【题型】选择题　【知识点】立体几何　【难度】hard
如图，在正四面体 \(ABCD\) 中，\(E,F\) 分别是线段 \(AC\) 的三等分点，\(P\) 是线段 \(AB\) 的中点，\(G\) 是线段 \(BD\) 上的动点，则（ ）。

\noindent
A. 存在点 \(G\)，使 \(PG \perp EF\) 成立 \\
\noindent
B. 存在点 \(G\)，使 \(FG \perp EP\) 成立 \\
\noindent
C. 不存在点 \(G\)，使平面 \(EFG \perp\) 平面 \(ACD\) 成立 \\
\noindent
D. 不存在点 \(G\)，使平面 \(EFG \perp\) 平面 \(ABD\) 成立
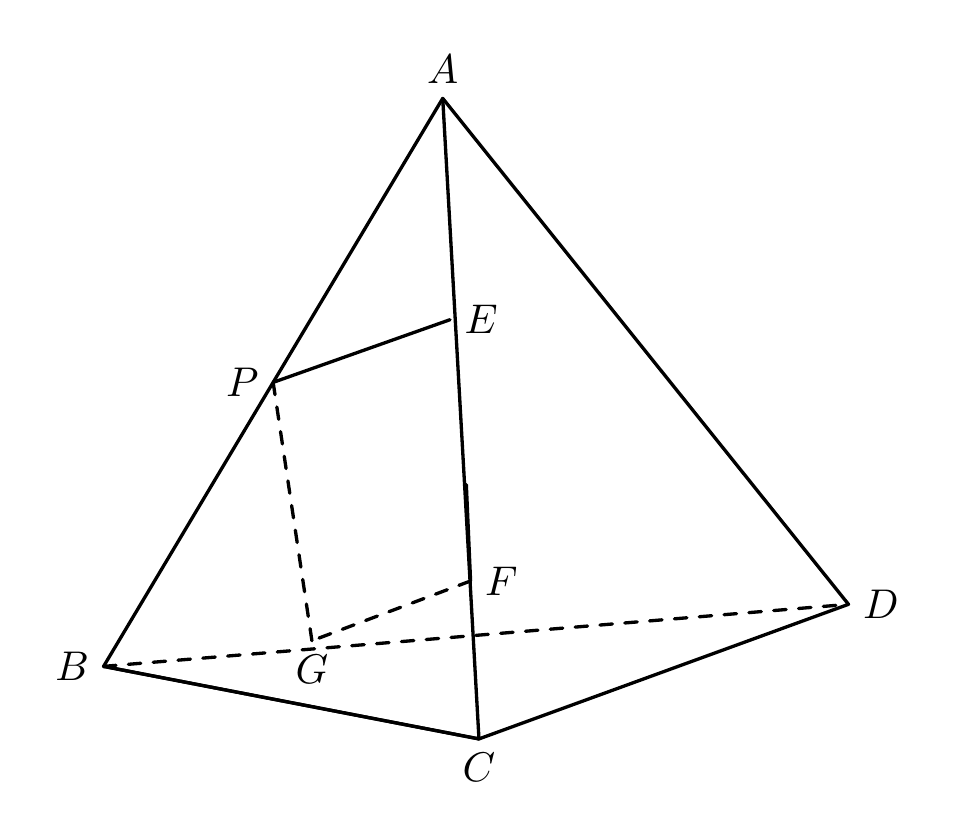
【解答】
\noindent
【答案】C
\noindent
【分析】A选项，作出辅助线，得到 \(BD \perp\) 平面 \(ACQ\)，故 \(BD \perp EF\)，假设 \(PG \perp EF\) 成立，又 \(BD\) 和 \(PG\) 均在平面 \(ABD\) 中，则 \(PG \parallel BD\)，显然这是不可能的，故 A 错误；B选项，\(EP \parallel BF\)，当点 \(G\) 在 \(D\) 处时，\(\angle BFD\) 最大，设正四面体 \(ABCD\) 的棱长为 3，由余弦定理得 \(\cos \angle BFD > 0\)，故 \(\angle BFD\) 小于 \(90^\circ\)，故 B 错误；C选项，取 \(AC\) 的中点 \(M\)，\(\angle BMD\) 为二面角 \(B-AC-D\) 的平面角，由余弦定理得到 \(\cos \angle BMD = \frac{1}{3} > 0\)，所以 \(\angle BMD\) 为锐角，C 正确；D选项，由 A 知，当点 \(G\) 为 \(BD\) 中点时，平面 \(EFG \perp\) 平面 \(ABD\) 成立，故 D 错误。
\noindent
【详解】A选项，取 \(BD\) 的中点 \(Q\)，连接 \(AQ,CQ\)，
因为正四面体 \(ABCD\) 中，\(AB = AD, BC = CD\)，所以 \(AQ \perp BD, CQ \perp BD\)，
因为 \(AQ \cap CQ = Q\)，\(AQ,CQ \subset\) 平面 \(ACQ\)，
所以 \(BD \perp\) 平面 \(ACQ\)，
又 \(AC \subset\) 平面 \(ACQ\)，所以 \(BD \perp AC\)，故 \(BD \perp EF\)，
假设 \(PG \perp EF\) 成立，又 \(BD\) 和 \(PG\) 均在平面 \(ABD\) 中，\(EF\) 为平面 \(ABD\) 的斜线，
则 \(PG \parallel BD\)，显然这是不可能的，故 A 错误；

\noindent
B选项，因为 \(P\) 是线段 \(AB\) 的中点，\(AE = EF\)，所以 \(EP \parallel BF\)，
当点 \(G\) 在 \(D\) 处时，\(\angle BFD\) 最大，
设正四面体 \(ABCD\) 的棱长为 3，则 \(CF = 1, BC = CD = BD = 3\)，
由余弦定理得 \(BF = \sqrt{BC^2 + CF^2 - 2BC \cdot CF \cos 60^\circ} = \sqrt{7}\)，
同理可得 \(DF = \sqrt{7}\)，
故 \(\cos \angle BFD = \frac{BF^2 + DF^2 - BD^2}{2BF \cdot DF} = \frac{7 + 7 - 9}{14} = \frac{5}{14} > 0\)，
故 \(\angle BFD\) 小于 \(90^\circ\)，所以不存在点 \(G\)，使 \(FG \perp EP\) 成立，故 B 错误；
\noindent
C选项，取 \(AC\) 的中点 \(M\)，连接 \(BM, DM\)，
因为 \(AB = BC, AD = CD\)，所以 \(BM \perp AC\)，\(DM \perp AC\)，
故 \(\angle BMD\) 为二面角 \(B-AC-D\) 的平面角，
其中 \(BM = DM = \frac{3\sqrt{3}}{2}\)，故 \(\cos \angle BMD = \frac{BM^2 + DM^2 - BD^2}{2BM \cdot DM} = \frac{\frac{27}{4} + \frac{27}{4} - 9}{\frac{27}{2}} = \frac{1}{3} > 0\)，
所以 \(\angle BMD\) 为锐角，
经过 \(EF\) 与平面 \(ACD\) 垂直的平面有且只有一个，且与线段 \(BD\) 无公共点，故 C 正确；
\noindent
D选项，由 A 知，当点 \(G\) 为 \(BD\) 中点时，\(BD \perp\) 平面 \(EFG\)，
又 \(BD \subset\) 平面 \(ABD\)，故平面 \(EFG \perp\) 平面 \(ABD\) 成立，故 D 错误。
\noindent
故选：C.
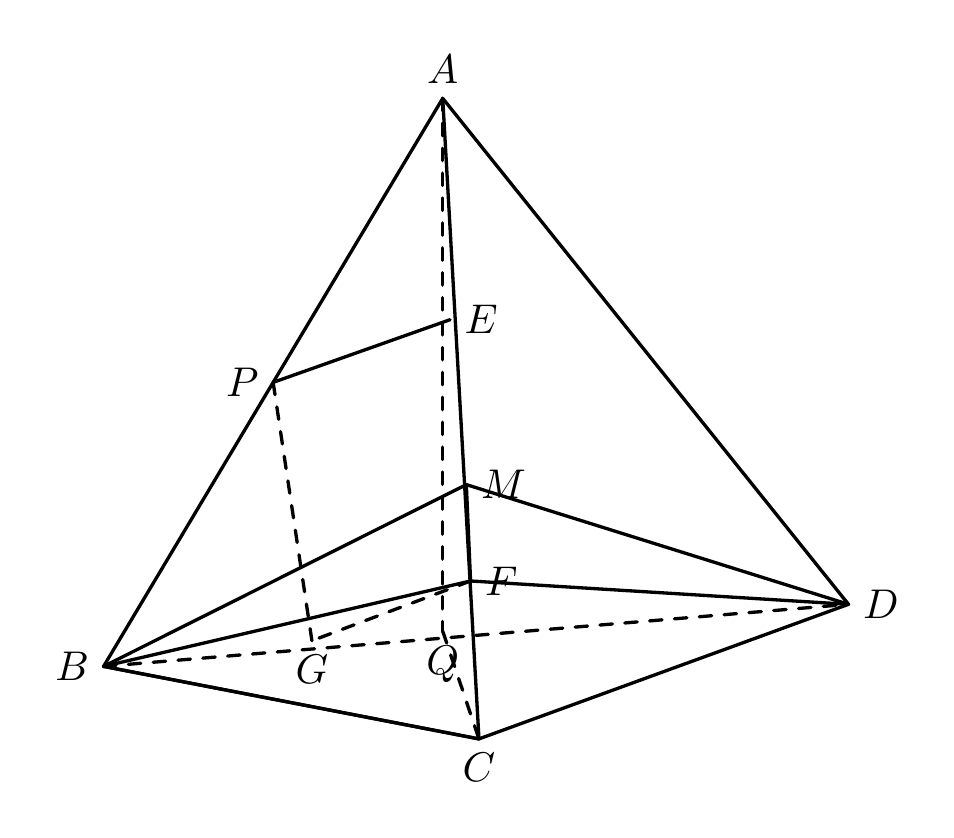